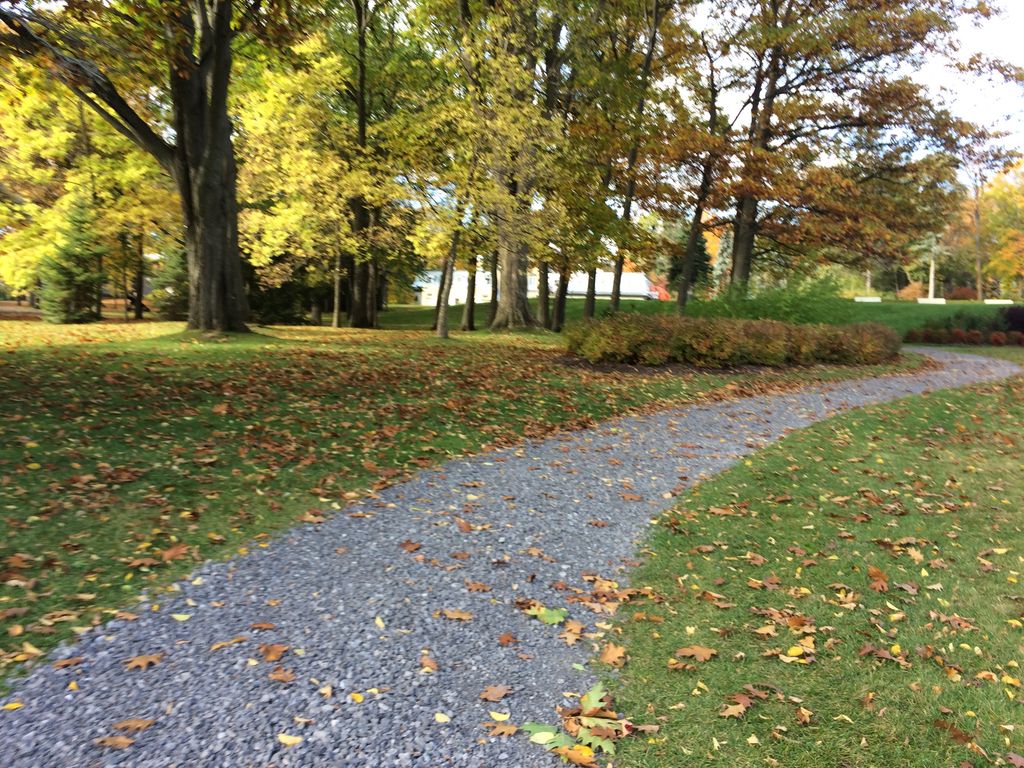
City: quebec_city